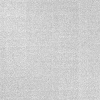
Atmospheric dust classification: dusty